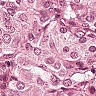
Metastatic tissue present: yes